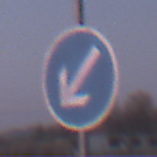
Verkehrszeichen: VorgeschriebeneVorbeifahrtLinks
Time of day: SunriseSunset
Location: Outdoor (Nature)
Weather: Clear
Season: NotSpecified
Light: Natural